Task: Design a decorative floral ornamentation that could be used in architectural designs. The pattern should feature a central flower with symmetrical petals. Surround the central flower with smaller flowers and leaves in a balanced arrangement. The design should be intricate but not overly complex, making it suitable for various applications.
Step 777:
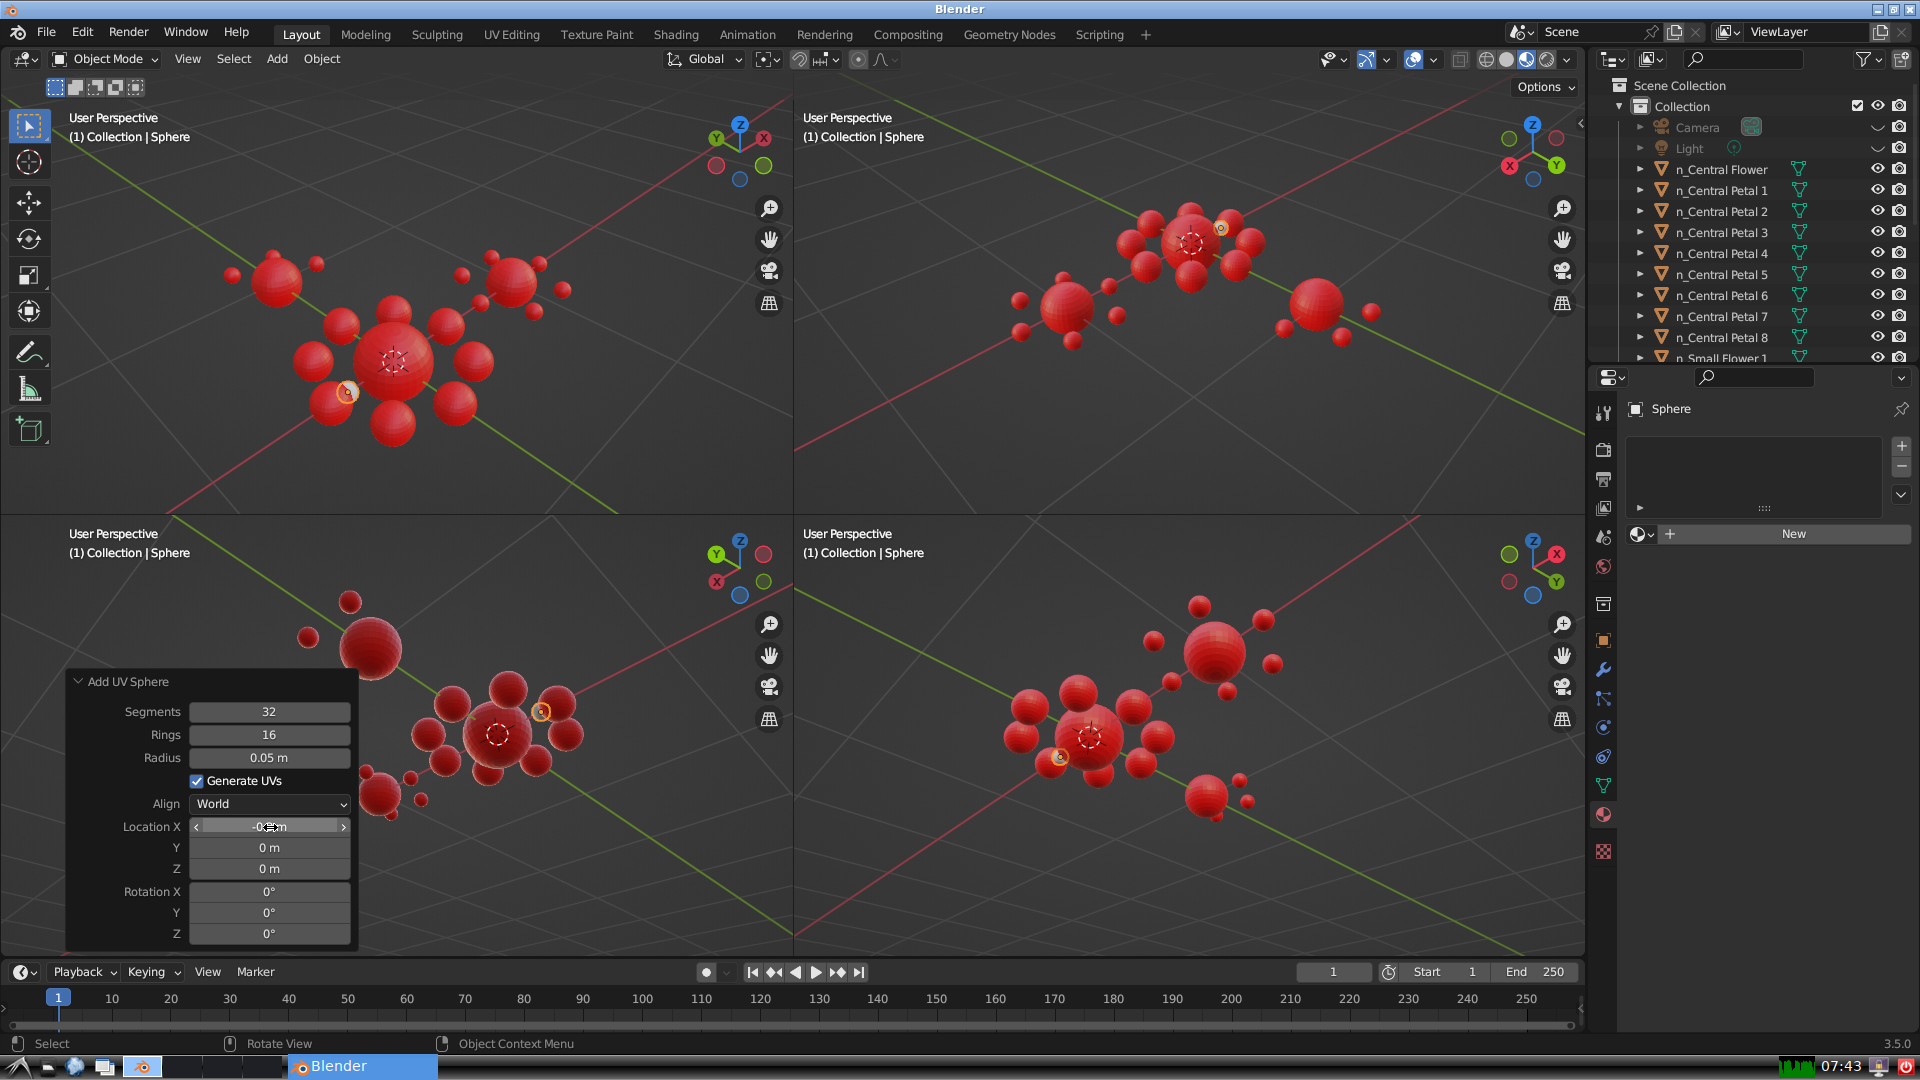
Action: {"mouse_move": [270, 849]}